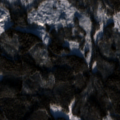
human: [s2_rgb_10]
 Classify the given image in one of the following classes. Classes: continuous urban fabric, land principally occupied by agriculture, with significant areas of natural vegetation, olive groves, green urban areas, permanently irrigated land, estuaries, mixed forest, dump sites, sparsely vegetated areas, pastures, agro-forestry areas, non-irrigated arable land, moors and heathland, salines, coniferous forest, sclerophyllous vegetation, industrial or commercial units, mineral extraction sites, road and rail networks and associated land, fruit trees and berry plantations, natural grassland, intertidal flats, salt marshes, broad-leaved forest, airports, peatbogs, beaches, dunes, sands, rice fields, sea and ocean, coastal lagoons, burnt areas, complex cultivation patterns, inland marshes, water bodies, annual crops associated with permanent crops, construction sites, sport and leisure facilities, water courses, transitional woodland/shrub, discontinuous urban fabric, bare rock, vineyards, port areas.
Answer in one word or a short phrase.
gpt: coniferous forest, transitional woodland/shrub